Interaction volume radius: 10 \u00c5
Interaction volume height: 15 \u00c5
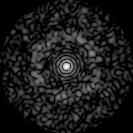
Disorder parameter: 0.8438